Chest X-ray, AP view. Patient: 33 years old, sex M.
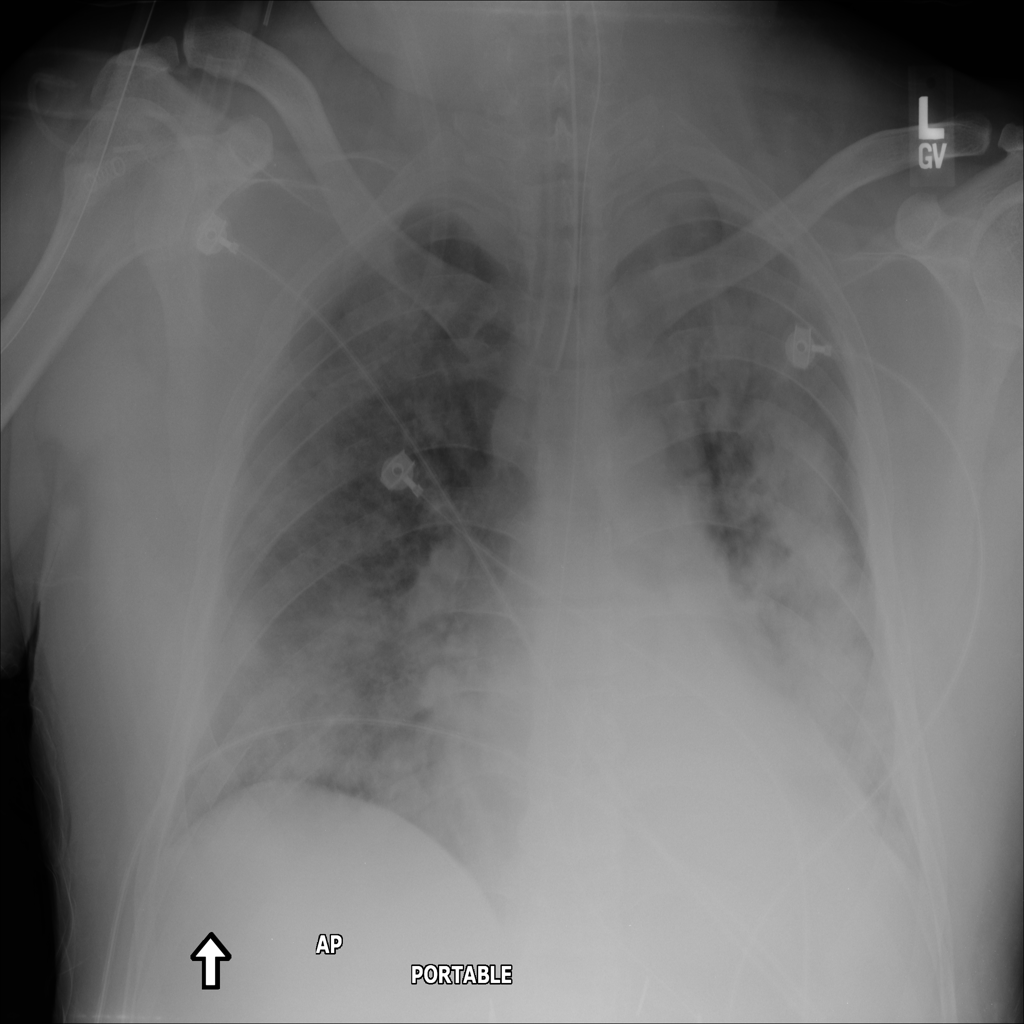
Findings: No Finding